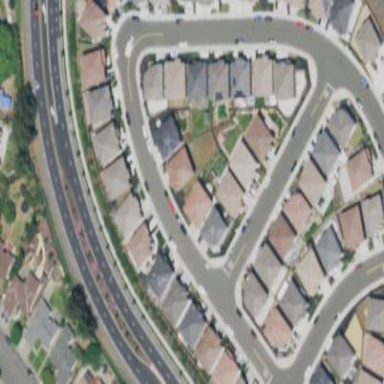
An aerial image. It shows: Residential road with sidewalks on both sides.